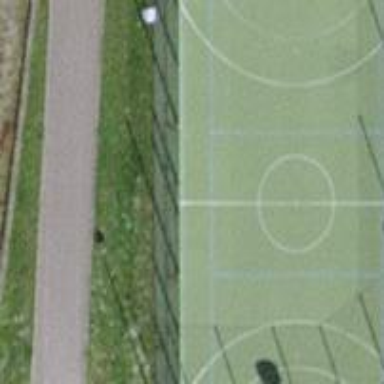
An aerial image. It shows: Basketball court located in leisure land pitch.